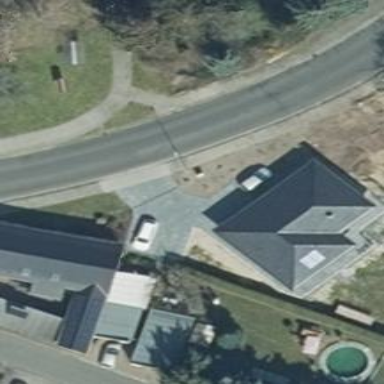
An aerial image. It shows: House with hipped roof made of black roof tiles.